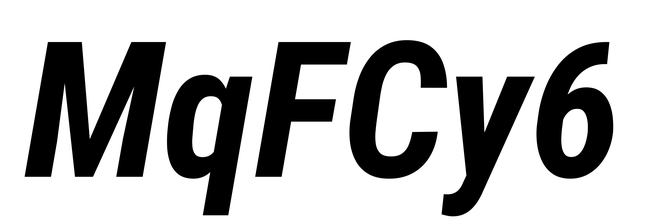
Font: Roboto-Italic_Condensed_Bold_Italic